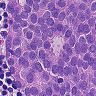
Metastatic tissue present: yes